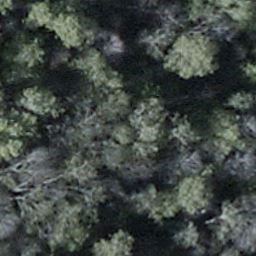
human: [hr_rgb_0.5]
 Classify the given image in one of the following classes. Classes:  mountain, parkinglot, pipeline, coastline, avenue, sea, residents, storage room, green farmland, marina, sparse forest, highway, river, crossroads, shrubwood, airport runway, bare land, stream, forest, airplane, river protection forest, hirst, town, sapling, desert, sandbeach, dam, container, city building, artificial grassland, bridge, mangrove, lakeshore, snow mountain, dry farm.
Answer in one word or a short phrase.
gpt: shrubwood